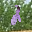
Label: 2